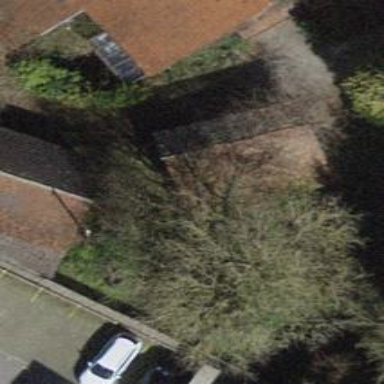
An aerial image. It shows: Shed building.